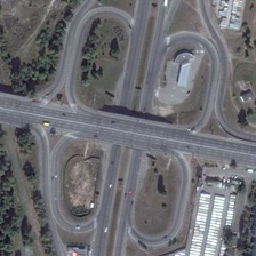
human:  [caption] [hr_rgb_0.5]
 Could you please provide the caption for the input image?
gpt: A viaduct consisting of four ring roads and four auxiliary roads is located near the two parking lots.

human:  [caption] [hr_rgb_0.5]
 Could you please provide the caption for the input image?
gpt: Diamond viaduct and four circular roads are next to the two parking lots.

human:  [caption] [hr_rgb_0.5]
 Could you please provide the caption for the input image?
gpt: The viaduct consisting of four ring roads and four auxiliary roads is located near the two parking lots.

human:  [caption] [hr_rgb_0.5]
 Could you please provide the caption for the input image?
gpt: it is a complicated traffic facility with wide straight flyover and several side roads .

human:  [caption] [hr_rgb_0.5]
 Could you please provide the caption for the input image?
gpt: Diamand-shaped viaducts and four circular roads are next to the two parking lots.